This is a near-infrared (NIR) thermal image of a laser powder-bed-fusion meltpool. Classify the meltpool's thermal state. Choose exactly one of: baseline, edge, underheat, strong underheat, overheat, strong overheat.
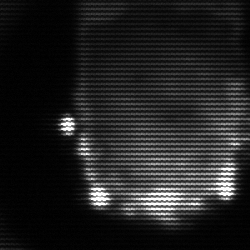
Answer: baseline